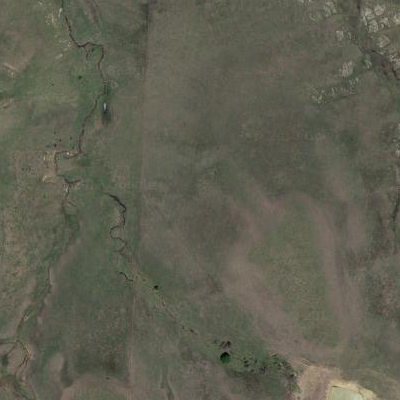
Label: aGrass